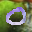
Label: 0